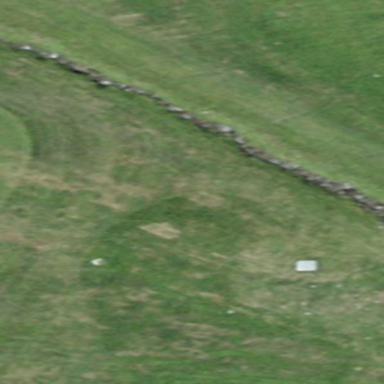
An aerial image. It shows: Penalty area on golf course.